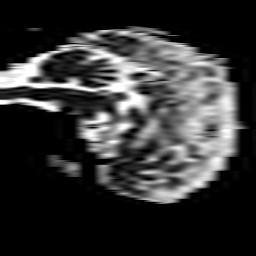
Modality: ADC
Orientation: sagittal
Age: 68
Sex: female
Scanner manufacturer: philips
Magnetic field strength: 3 T
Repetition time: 4.642 s
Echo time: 0.07429 s